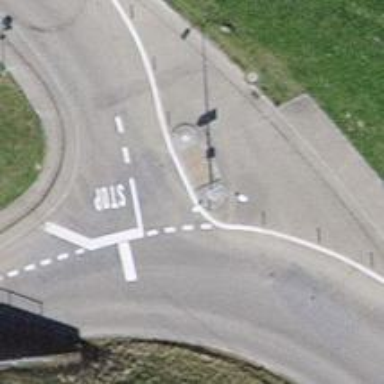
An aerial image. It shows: Footway along the road.